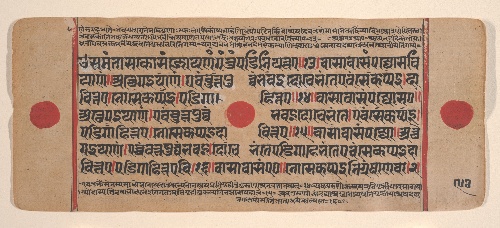
Date: 15th century
Object type: Folio
Classification: Paintings
Medium: Ink, opaque watercolor, and gold on paper
Culture: India (Gujarat)
Dimensions: 4 3/8 x 10 5/8 in. (11.1 x 27 cm)
Department: Asian Art
Credit line: Rogers Fund, 1955
Accession year: 1955
Repository: Metropolitan Museum of Art, New York, NY